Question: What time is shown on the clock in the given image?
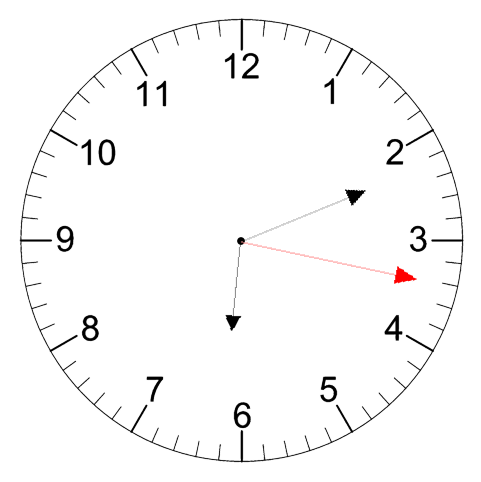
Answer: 06:11:17